This wavelet scalogram was computed from a rotor test-rig vibration snapshot. Classify the rotor condition as one of: normal, misalignment, unbalance, looseness.
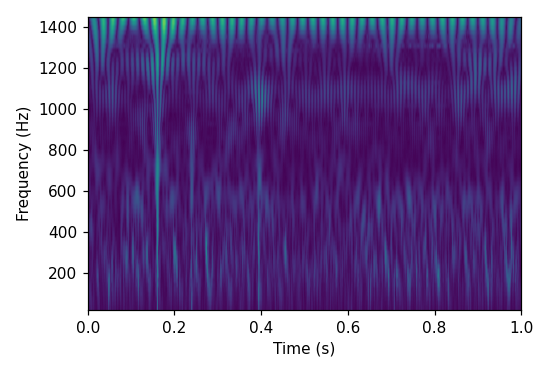
Answer: unbalance